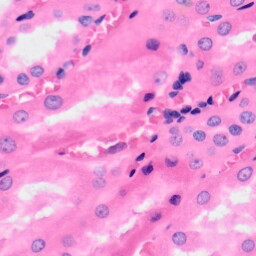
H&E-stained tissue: Kidney